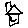
Label: house